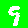
Digit: 9